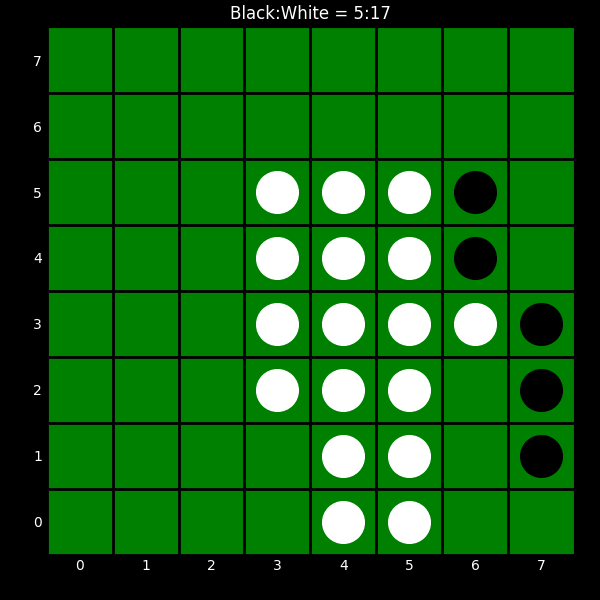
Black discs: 5
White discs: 17